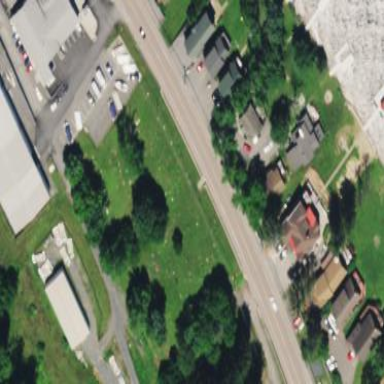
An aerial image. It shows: Cemetery.